Interaction volume radius: 5 \u00c5
Interaction volume height: 20 \u00c5
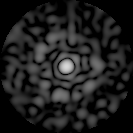
Disorder parameter: 0.8487